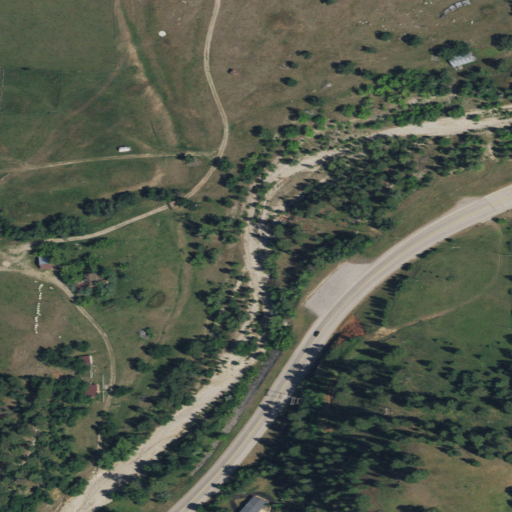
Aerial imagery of valley in South Dakota named Boulder Canyon containing shrub, low intensity development, evergreen forest, grassland, open development, and medium intensity development